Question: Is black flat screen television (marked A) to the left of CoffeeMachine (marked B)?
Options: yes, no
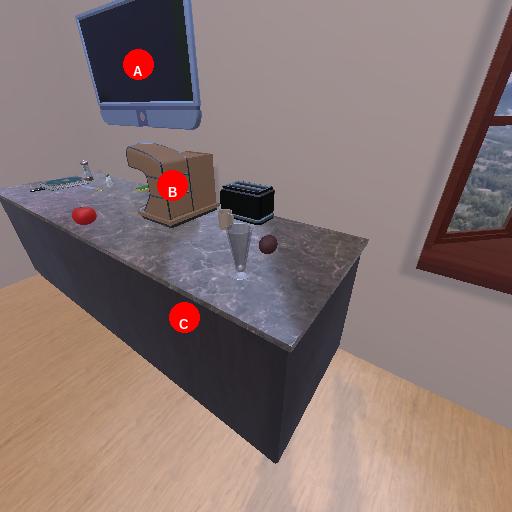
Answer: yes